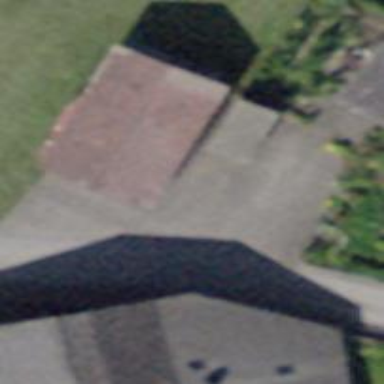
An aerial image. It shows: Garage.